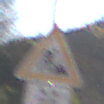
Verkehrszeichen: Arbeitsstelle
Zusatzzeichen unten: ZeitangabenMitBeschraenkungAufWochentage9
Umgebung: Outdoor, Nature
Tageszeit: SunriseSunset
Wetter: Clear
Licht: Natural
Jahreszeit: NotSpecified
Kontrast: HighContrast